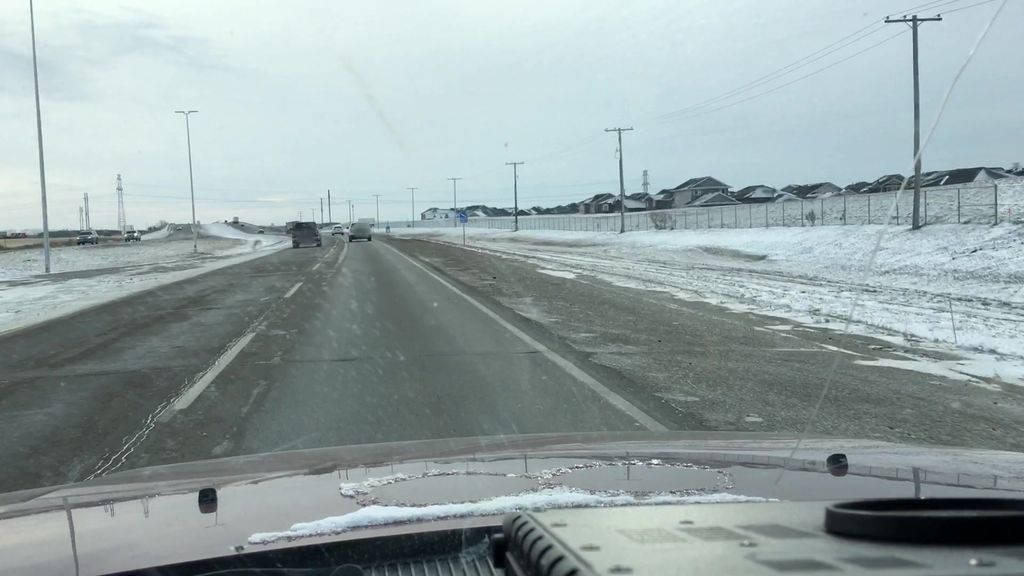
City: saskatoon